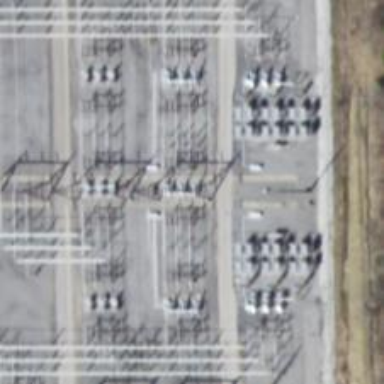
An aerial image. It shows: Switch used for power control.